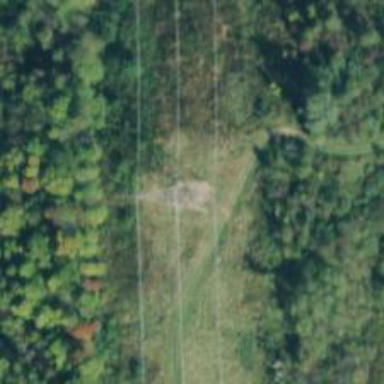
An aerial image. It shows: Lattice structure tower used for power transmission.